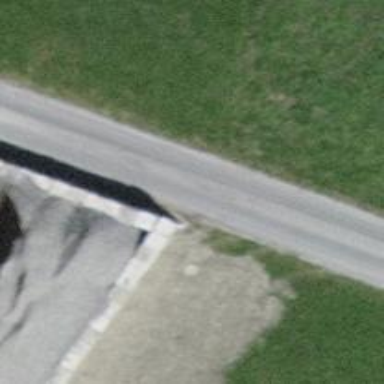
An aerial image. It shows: Gravel track with grade2 quality.